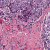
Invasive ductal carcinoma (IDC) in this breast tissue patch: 1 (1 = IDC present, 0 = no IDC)